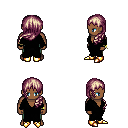
a pixel art fantasy rpg character, male body template, human, dark skin, black robe, teal pants, white blonde left-swept hairstyle, bracelets, gold boots, four views (front, back, left, right), 2x2 character sprite sheet, small pixel art, hard edges, no anti-aliasing